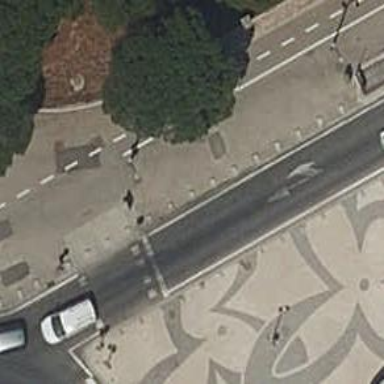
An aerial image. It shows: Road with traffic signals.